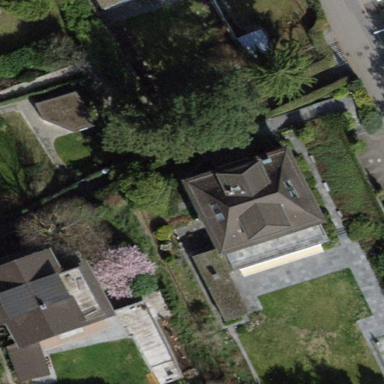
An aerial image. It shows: Detached building with hipped roof shape.